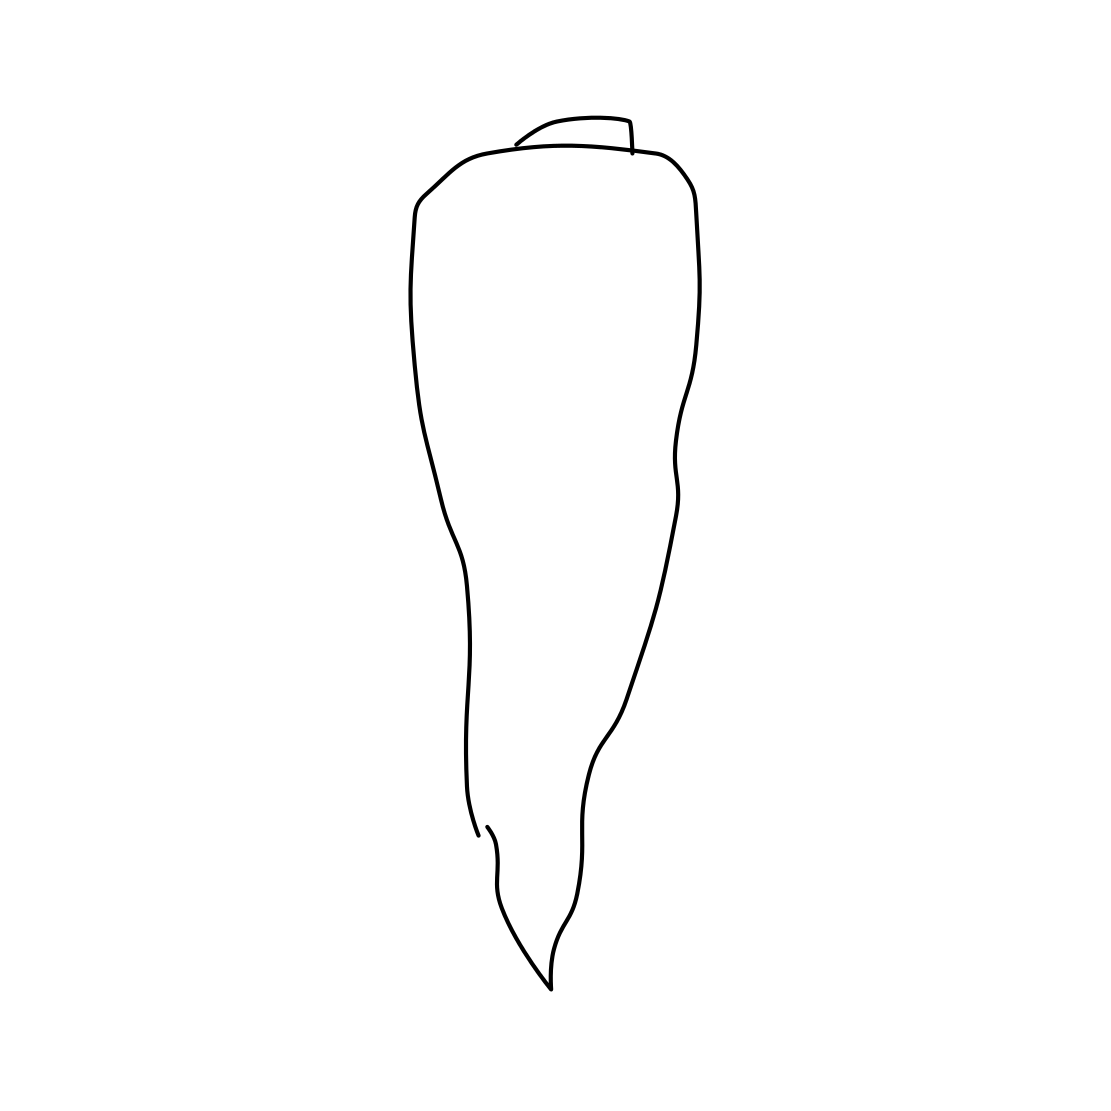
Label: carrot